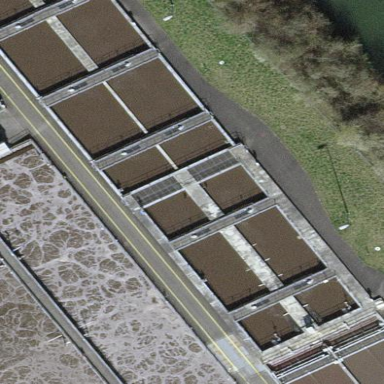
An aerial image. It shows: Image of wastewater.